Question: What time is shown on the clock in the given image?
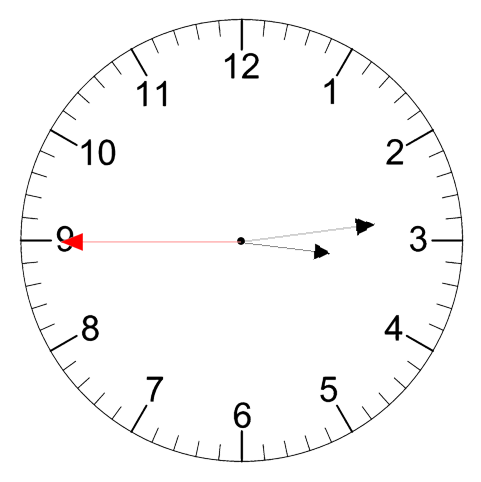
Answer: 03:13:45